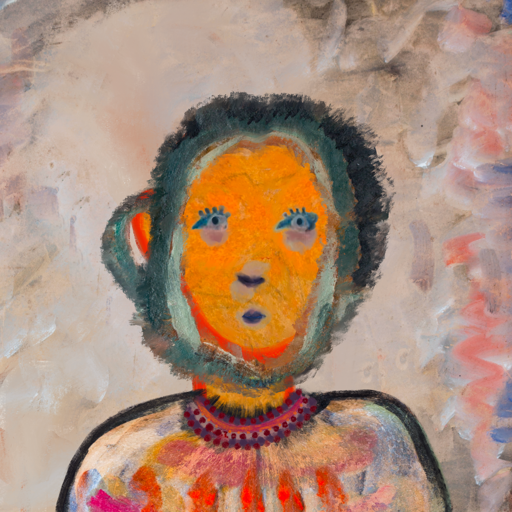
Background: Roy_Bahadur, Head And Neck Front: Sisters, Face Front: Hill_Girl, Bust: Childish, Hair Front: Boggyland, Head Accessory: Blank, Second Necklace: Blank, Necklace: Roy_Bahadur, Baby: Blank